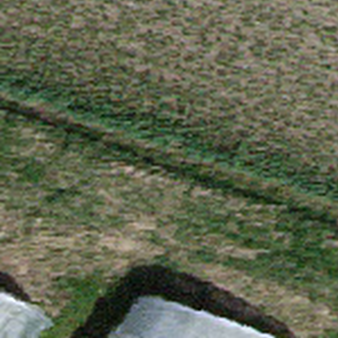
Label: other